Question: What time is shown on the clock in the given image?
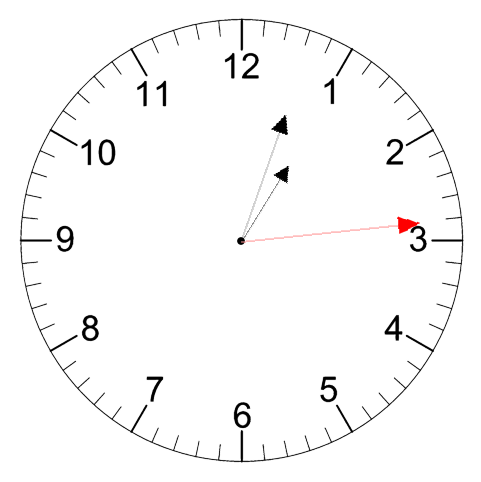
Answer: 01:03:14